Interaction volume radius: 5 \u00c5
Interaction volume height: 10 \u00c5
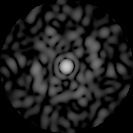
Disorder parameter: 0.8442